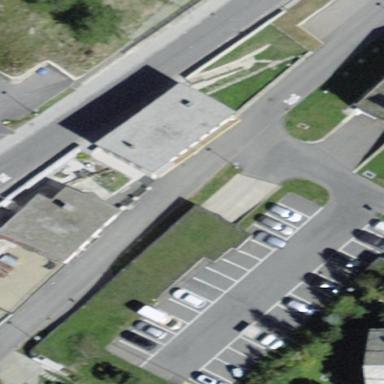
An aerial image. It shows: Parking area with surface.